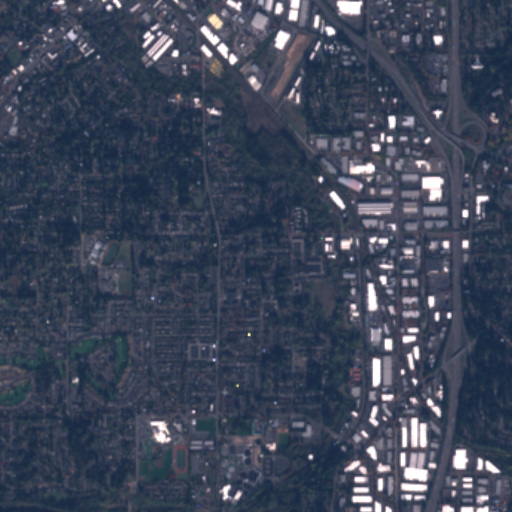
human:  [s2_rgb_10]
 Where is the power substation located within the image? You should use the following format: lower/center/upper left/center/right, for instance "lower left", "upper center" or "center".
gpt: The power substation is located in the lower center of the image.
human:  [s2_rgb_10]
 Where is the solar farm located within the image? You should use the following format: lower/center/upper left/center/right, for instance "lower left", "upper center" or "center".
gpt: The solar farm is located in the lower center of the image.
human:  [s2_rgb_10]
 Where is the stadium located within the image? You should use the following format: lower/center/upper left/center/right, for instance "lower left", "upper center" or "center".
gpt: The stadium is located in the lower left of the image.
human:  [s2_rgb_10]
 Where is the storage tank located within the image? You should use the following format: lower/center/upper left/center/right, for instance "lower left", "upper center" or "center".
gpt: The storage tank is located in the lower center of the image.
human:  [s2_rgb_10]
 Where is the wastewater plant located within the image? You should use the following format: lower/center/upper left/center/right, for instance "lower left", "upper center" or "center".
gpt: The wastewater plant is located in the lower center of the image.
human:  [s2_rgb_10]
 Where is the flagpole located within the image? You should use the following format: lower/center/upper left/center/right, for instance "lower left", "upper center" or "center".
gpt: The flagpole is located in the upper right of the image.
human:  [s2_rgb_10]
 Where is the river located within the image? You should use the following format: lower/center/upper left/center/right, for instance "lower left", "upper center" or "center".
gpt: The river is located in the lower left of the image.
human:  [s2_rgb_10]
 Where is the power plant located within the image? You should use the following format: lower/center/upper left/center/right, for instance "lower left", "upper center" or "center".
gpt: There is no power plant in the image.